Question: Using the folowing data:
'''
library(ggplot2)
df <- structure(list(date = structure(c(
17171, 17172, 17173, 17174,
17175, 17176, 17177, 17178, 17179, 17180, 17181, 17182, 17183,
17184, 17185, 17186, 17187, 17188, 17189, 17190, 17191, 17192,
17193, 17194, 17195, 17196, 17197, 17198, 17199, 17200, 17201,
17202, 17203, 17204, 17205, 17206, 17207, 17208, 17209, 17210,
17211, 17212, 17213, 17214, 17215, 17216, 17217, 17218, 17219,
17220, 17221, 17222, 17223, 17224, 17225, 17226, 17227, 17228,
17229, 17230, 17231, 17232, 17233, 17234, 17235, 17236, 17237,
17238, 17239, 17240, 17241, 17242, 17243, 17244, 17245, 17246,
17247, 17248, 17249, 17250, 17251, 17252, 17253, 17254, 17255,
17256, 17257, 17258, 17259, 17260, 17261, 17262, 17263, 17264,
17265, 17266, 17267, 17268, 17269, 17270, 17271, 17272, 17273,
17274, 17275, 17276, 17277, 17278, 17279, 17280, 17281, 17282,
17283, 17284, 17285, 17286, 17287, 17288, 17289, 17290, 17291,
17292, 17293, 17294, 17295, 17296, 17297, 17298, 17299, 17300,
17301, 17302, 17303, 17304, 17305, 17306, 17307, 17308, 17309,
17310, 17311, 17312, 17313, 17314, 17315, 17316, 17317, 17318,
17319, 17320, 17321, 17322, 17323, 17324, 17325, 17326, 17327,
17328, 17329, 17330, 17331, 17332, 17333, 17334, 17335, 17336,
17337, 17338, 17339, 17340, 17341, 17342, 17343, 17344, 17345,
17346, 17347, 17348, 17349, 17350, 17351, 17352, 17353, 17354,
17355, 17356, 17357, 17358, 17359, 17360, 17361, 17362, 17363,
17364, 17365, 17366, 17367, 17368, 17369, 17370, 17371, 17372,
17373, 17374, 17375, 17376, 17377, 17378, 17379, 17380, 17381,
17382, 17383, 17384, 17385, 17386, 17387, 17388, 17389, 17390,
17391, 17392, 17393, 17394, 17395, 17396, 17397, 17398, 17399,
17400, 17401, 17402, 17403, 17404, 17405, 17406, 17407, 17408,
17409, 17410, 17411, 17412, 17413, 17414, 17415, 17416, 17417,
17418, 17419, 17420, 17421, 17422, 17423, 17424, 17425, 17426,
17427, 17428, 17429, 17430, 17431, 17432, 17433, 17434, 17435,
17436, 17437, 17438, 17439, 17440, 17441, 17442, 17443, 17444,
17445, 17446, 17447, 17448, 17449, 17450, 17451, 17452, 17453,
17454, 17455, 17456, 17457, 17458, 17459, 17460, 17461, 17462,
17463, 17464, 17465, 17466, 17467, 17468, 17469, 17470, 17471,
17472, 17473, 17474, 17475, 17476, 17477, 17478, 17479, 17480,
17481, 17482, 17483, 17484, 17485, 17486, 17487, 17488, 17489,
17490, 17491, 17492, 17493, 17494, 17495, 17496, 17497, 17498,
17499, 17500, 17501, 17502, 17503, 17504, 17505, 17506, 17507,
17508, 17509, 17510, 17511, 17512, 17513, 17514, 17515, 17516,
17517, 17518, 17519, 17520, 17521, 17522, 17523, 17524, 17525,
17526
), class = "Date"), y = c(
75.5, 75.5, 75.5, 70.5, 70.5,
61.5, 61.5, 61.5, 61.5, 68.5, 71.5, 71.5, 71.5, 81.5, 71.5, 71.5,
55.5, 36.5, 28, 28, 24.5, 24, 20.5, 16.5, 16.5, 20, 27.5, 26.5,
22, 22, 28, 33, 43, 52.5, 56, 61.5, 70.5, 80, 84, 88, 88, 88,
88, 88, 62, 49, 42.5, 42.5, 42.5, 35.5, 43.5, 50.5, 58.5, 74.5,
84.5, 89.5, 97, 100, 100, 100, 100, 100, 100, 100, 100, 99.5,
99.5, 99.5, 98.5, 97.5, 96, 94.5, 91.5, 82, 70.5, 54, 54, 54,
66.5, 70, 55.5, 43, 55.5, 55.5, 57.5, 59.5, 50, 50, 50, 50, 57,
63, 57, 57, 62.5, 62.5, 62.5, 55, 45.5, 45.5, 45.5, 45.5, 55.5,
70.5, 72.5, 75.5, 79.5, 79.5, 79.5, 75.5, 70, 37.5, 6, 2.5, 0.5,
0.5, 0, 0, 0, 0, 0, 0, 0, 0, 0, 0, 0, 0, 0, 0, 0, 0, 0, 0, 0,
0, 0, 0, 0, 0, 0, 0, 0, 0, 0, 0, 0, 0, 0, 0, 0, 0, 0, 0, 0, 0,
0, 0, 0, 0, 0, 0, 0, 0, 0, 0, 0, 0, 0, 0, 0, 0, 0, 0, 0, 0, 0,
0, 0, 0, 0, 0, 0, 0, 0, 0, 0, 0, 0, 0, 0, 0, 0, 0, 0, 0, 0, 0,
0, 0, 0, 0, 0, 0, 0, 0, 0, 0, 0, 0, 0, 0, 0, 0, 0, 0, 0, 0, 0,
0, 0, 0, 0, 0, 0, 0, 0, 0, 0, 0, 0, 0, 0, 0, 0, 0, 0, 0, 0, 0,
0, 0, 0, 0, 0, 0, 0, 0, 0, 0, 0, 0, 0, 0, 0, 0, 0, 0, 0, 0, 0,
0, 0, 0, 0, 0, 0, 0, 0, 0, 0, 0, 0, 0, 0, 0, 0, 0, 0, 0, 0, 0,
0, 0, 0, 0, 0, 0, 0, 0, 0, 0, 0, 0, 0, 0, 0, 0, 0, 0, 0, 0, 0,
0, 0, 2, 4, 4, 10.5, 18, 19, 20.5, 27, 40, 55, 55, 55, 55, 40,
51, 44, 51, 44, 44, 44, 45.5, 52.5, 57, 57, 62.5, 68, 72, 76,
76, 79, 75, 71, 70.5, 70.5, 71, 74, 70.5, 68.5, 68.5, 65, 62,
60, 57.5, 56, 56, 51.5, 49.5, 49.5, 49.5, 49.5, 44.5
)), row.names = c(
NA,
-356L
), class = c("data.frame"))
head(df)
#> date y
#> 1 2017-01-05 75.5
#> 2 2017-01-06 75.5
#> 3 2017-01-07 75.5
#> 4 2017-01-08 70.5
#> 5 2017-01-09 70.5
#> 6 2017-01-10 61.5
ggplot(df, aes(x = date, y = y)) +
geom_path() +
geom_point() +
geom_hline(yintercept = 30, color = "red", lty = 2) +
scale_x_date(date_breaks = "1 month", date_labels = "%b")
'''

I would like to find two kind of dates:
1. The dates where y decrease below 30 (red dashed line) for at least 10 days (at approximately 3/4 of January and just before May on the above graph).
2. The dates where y re-increase above 30 for at least 10 days (from the beginning of February and not long after Nov on the above graph).
I would like to use 'data.table' for speed efficiency. Maybe with 'rle()'?
<URL>
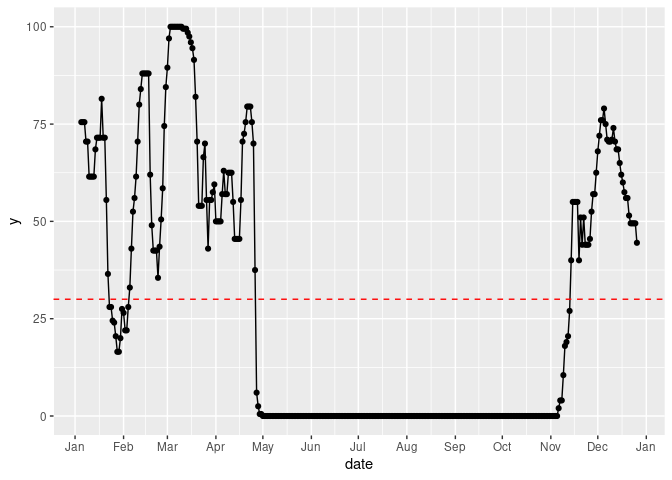
Answer: There are actually two sequences for each condition you specify.
A possible solution in base R with 'rle'.
Create a run-length object and a custom function:
'''
# create a run length object of values above 30
rl <- rle(df$y > 30)
# custum function
f <- function(w) sum(rl$lengths[1:(w-1)]) + 1
'''
Now you can determine the starting dates of the sequences with values below 30 as follows:
'''
# start date of first sequence below 30
w1 <- which(!rl$values & rl$lengths > 10)
df$date[sapply(w1, f)]
'''
which gives:
> [1] "2017-01-23" "2017-04-27"
And also the starting dates of the sequences with values above 30 with the extra condition that the need to be after a sequence of values below 30:
'''
# start date of sequences above 30
# and after sequences below 30
w2 <- which(rl$values & rl$lengths > 10)
w2 <- w2[w2 > w1[1]]
df$date[sapply(w2, f)]
'''
which gives:
> [1] "2017-02-05" "2017-11-14"